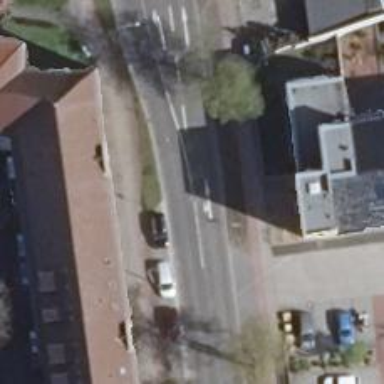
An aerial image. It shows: Secondary road with asphalt surface and parallel parking on the left lane.